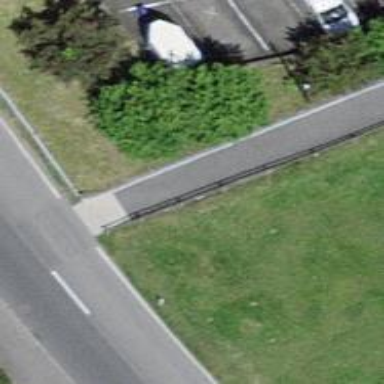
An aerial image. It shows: Set of steps on the road.